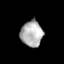
Tissue: lung
Cell type: Epithelial cells
Senescence score: 0.1785
Nuclear area (px): 553
Mean DAPI intensity: 176.59